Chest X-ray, PA view. Patient: 62 years old, sex M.
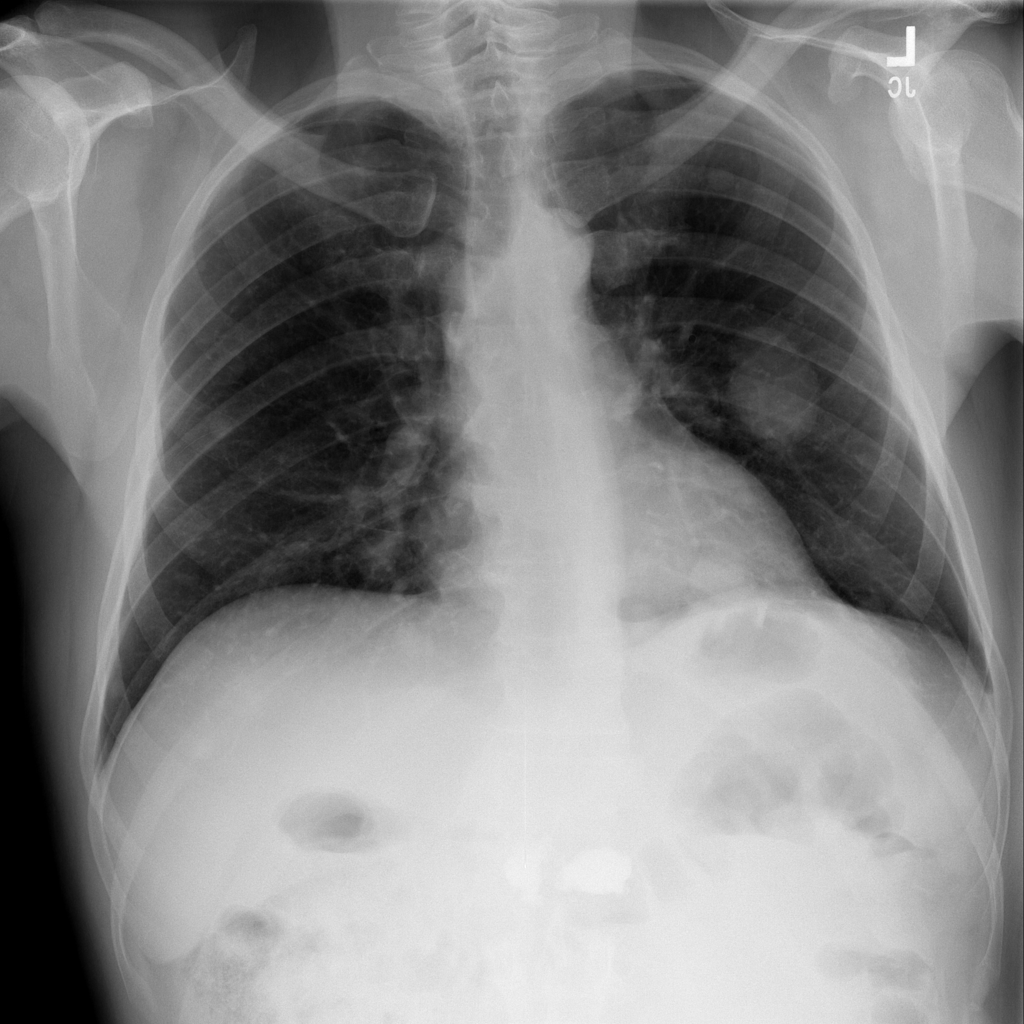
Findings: Mass, Nodule